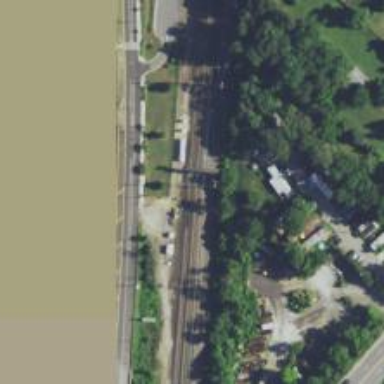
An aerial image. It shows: Railway junction.